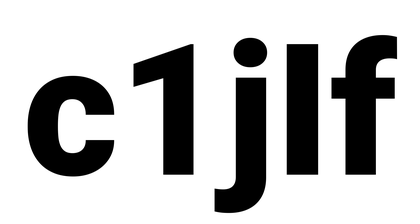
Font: Roboto_Black